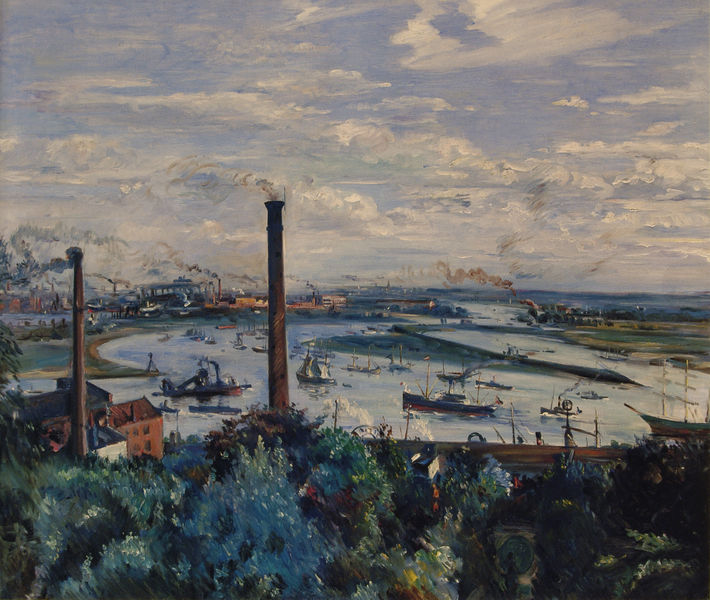
Titel: Blick auf den Köhlbrand
Künstler: Lovis Corinth
Standort: Hamburg
Institution: Hamburger Kunsthalle
Schlagwörter: baum, blau, gemälde, himmel, meer, wasser, weiß, wolken, bäume, fluss, grün, impressionismus, landschaft, see, stadt, ufer, braun, frankreich, schwarz, zeichnung, gebäude, haus, wolke, horizont, häuser, rauch, insel, wald, boote, kamin, kamine, schornstein, turm, schiff, schiffe, segel, segelschiffe, segelschiff, schornsteine, nebel, fabrik, hafen, industrie, kähne, häuse, dampf, dampfer, vert, menzel, schlote, türme, maison, lac, industrialisierung, eisenbahn, verkehr, rouge, wäldchen, dampflok, bateaux, arbre, ciel, paysage, peinture, fleuve, horizon, eau, brücken, ville, bleu, riviere, fabriken, maisons, port, cheminée, ile, hafenanlage, dampfschiffe, nuage, nuages, arbres, couleurs, travail, herbe, tour, mer, voiles, navire, agitation, vent, fumee, rivage, volute, genälde, bateau, industriel, buissons, usine, nuageux, fabrikschlote, rive, blauwald, canal, lagune, plaine, berge, navigation, activité, grand, mât, cheminées, brique, industrialisation, vapeur, huille, chemine, pausage, ^èche, pèche, cie, vapeaur, industie, usines, chose, baleine, cuirassé, pollution, wagon